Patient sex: F
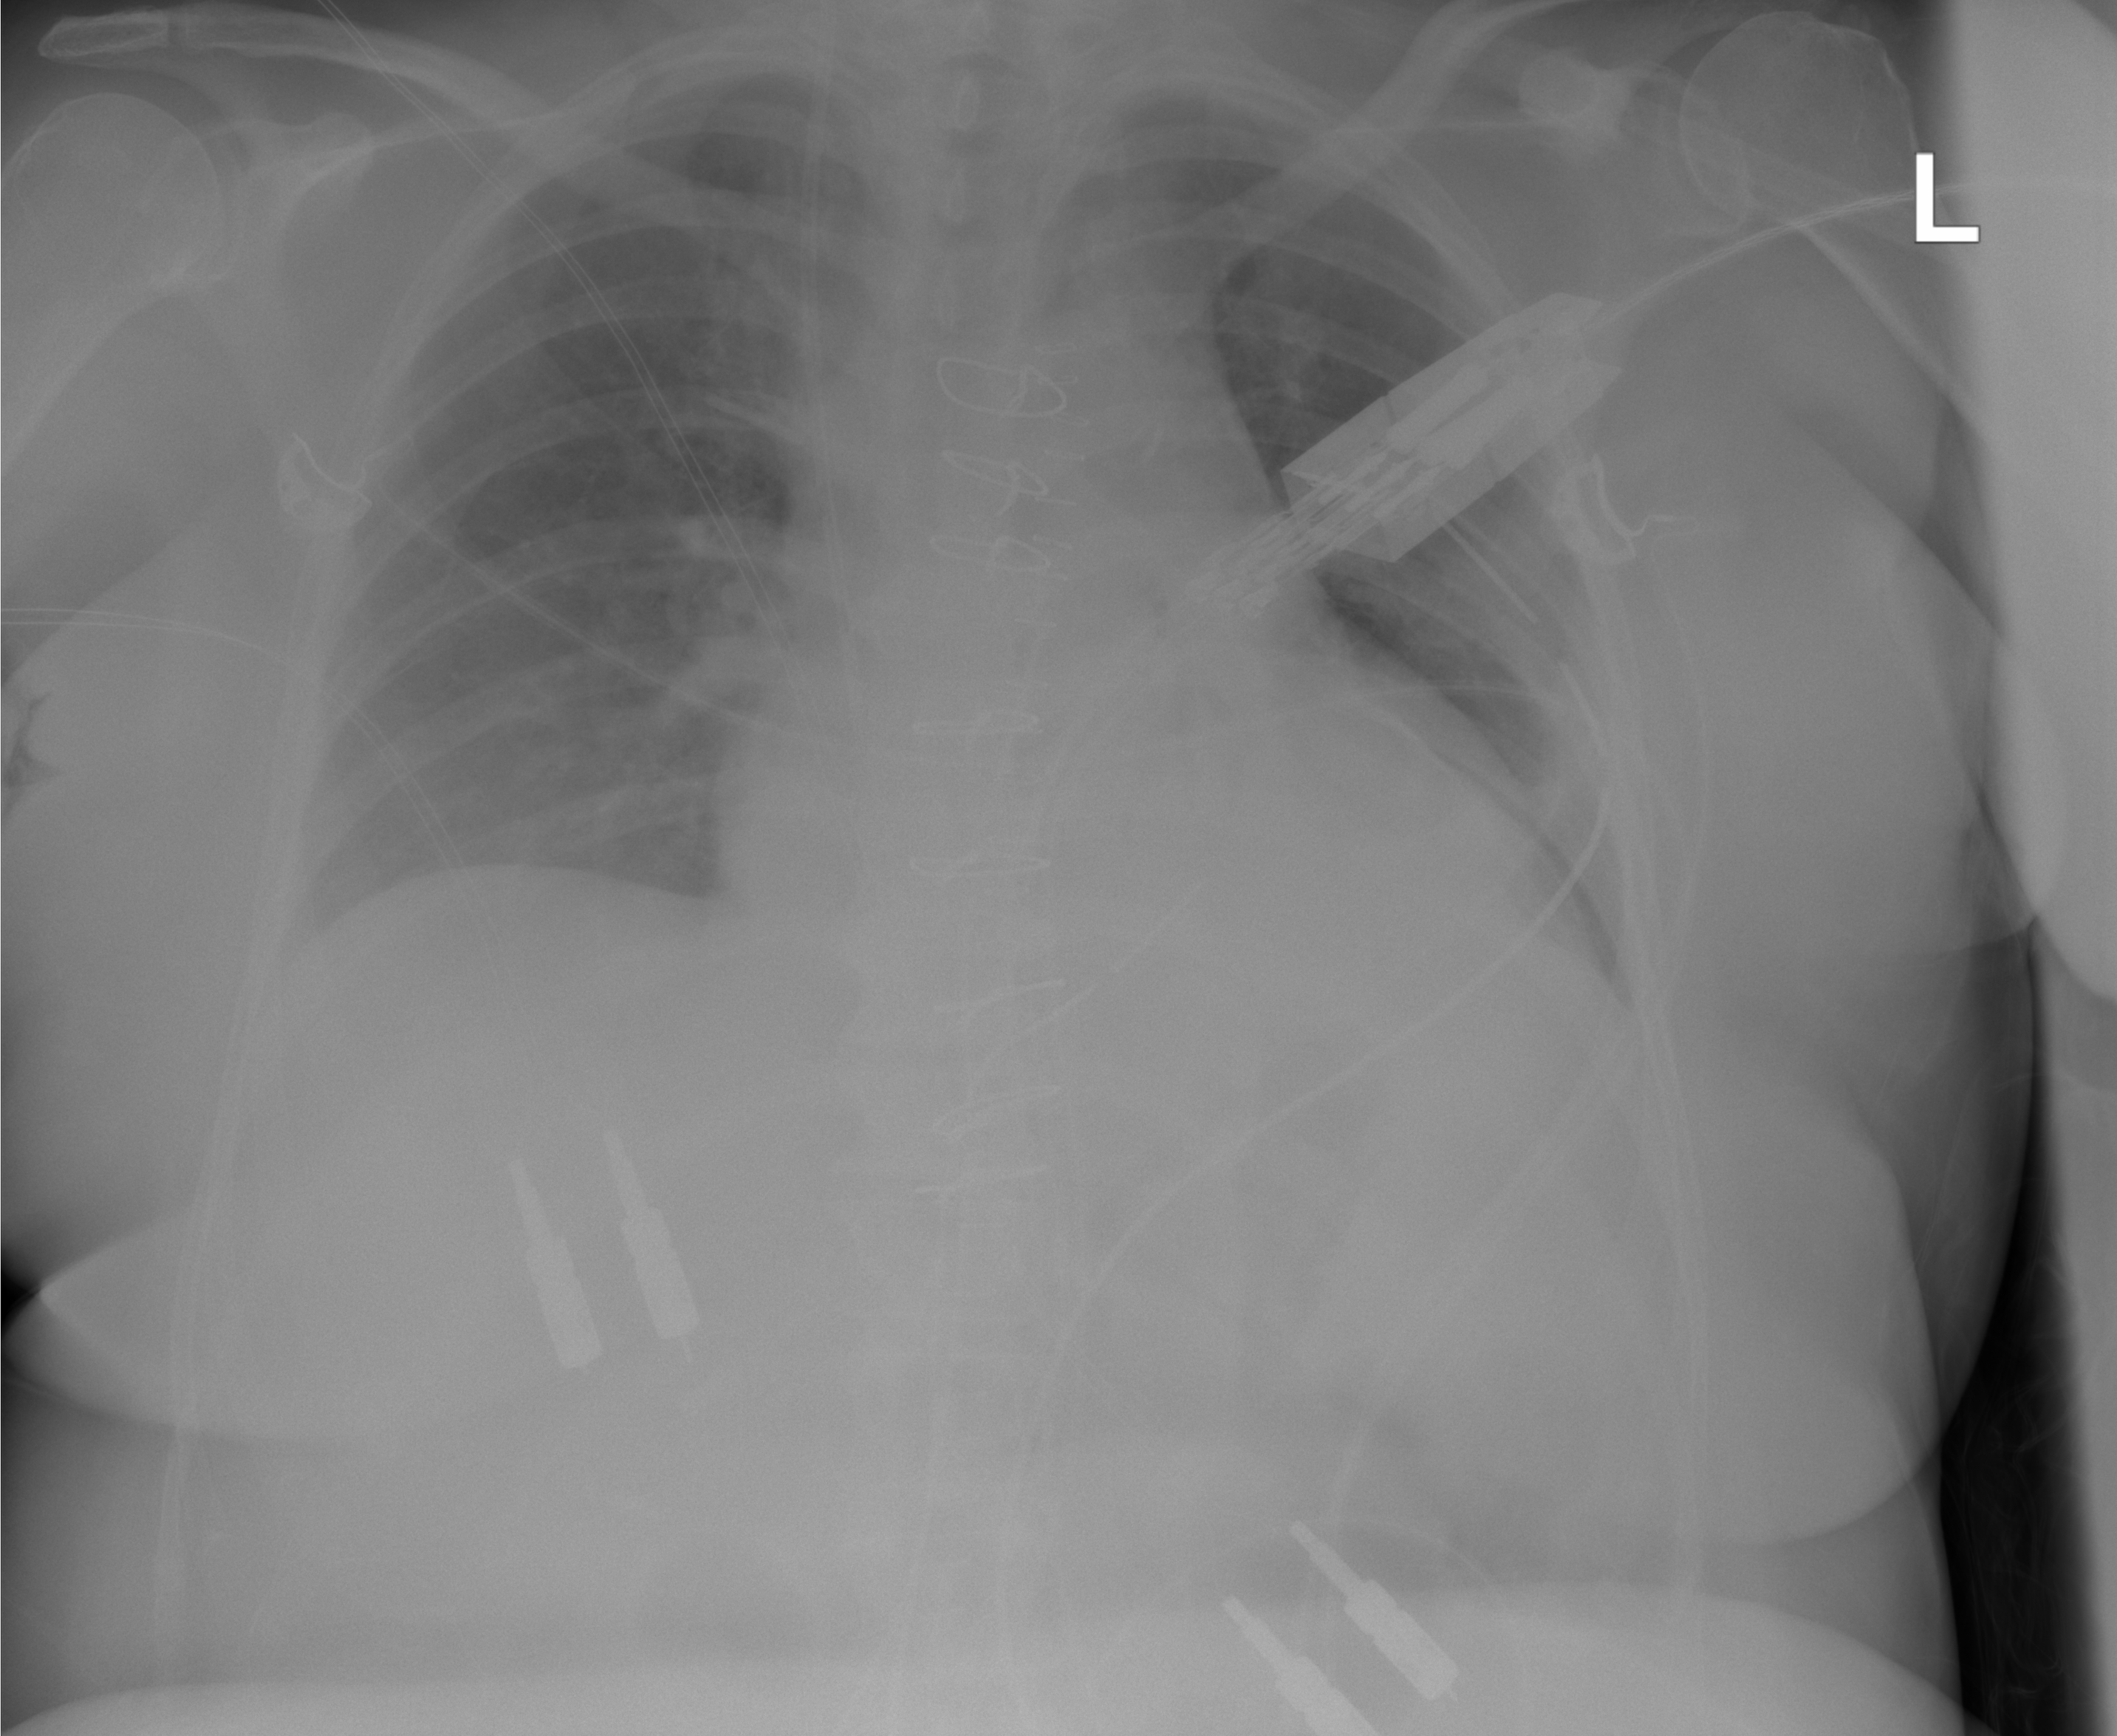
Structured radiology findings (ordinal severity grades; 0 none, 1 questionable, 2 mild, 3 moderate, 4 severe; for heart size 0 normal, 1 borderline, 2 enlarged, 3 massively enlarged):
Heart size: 1
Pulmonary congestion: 0
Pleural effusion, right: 0
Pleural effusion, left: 1
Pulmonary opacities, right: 0
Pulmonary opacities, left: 0
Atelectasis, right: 0
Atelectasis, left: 2